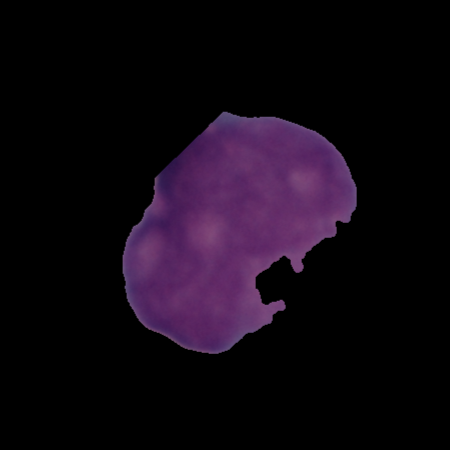
Label: cancer